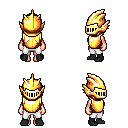
a pixel art fantasy rpg character, female body template, human, light skin, gold chest armor, white pants, raven bangs hairstyle, gold helm, black shoes, four views (front, back, left, right), 2x2 character sprite sheet, small pixel art, hard edges, no anti-aliasing